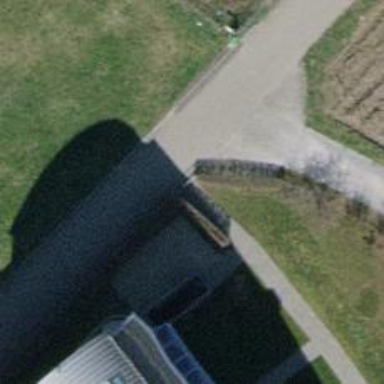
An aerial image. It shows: Gate.